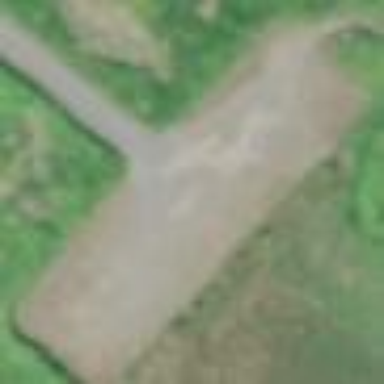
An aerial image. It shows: Parking area with unpaved surface.